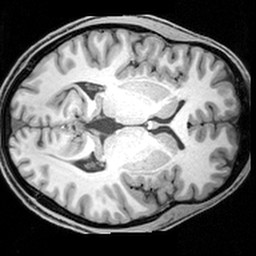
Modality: T1w
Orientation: axial
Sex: male
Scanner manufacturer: siemens
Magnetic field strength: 3 T
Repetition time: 1.9 s
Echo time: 0.00397 s